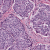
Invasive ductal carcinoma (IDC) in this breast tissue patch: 1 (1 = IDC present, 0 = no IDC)